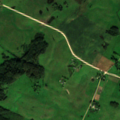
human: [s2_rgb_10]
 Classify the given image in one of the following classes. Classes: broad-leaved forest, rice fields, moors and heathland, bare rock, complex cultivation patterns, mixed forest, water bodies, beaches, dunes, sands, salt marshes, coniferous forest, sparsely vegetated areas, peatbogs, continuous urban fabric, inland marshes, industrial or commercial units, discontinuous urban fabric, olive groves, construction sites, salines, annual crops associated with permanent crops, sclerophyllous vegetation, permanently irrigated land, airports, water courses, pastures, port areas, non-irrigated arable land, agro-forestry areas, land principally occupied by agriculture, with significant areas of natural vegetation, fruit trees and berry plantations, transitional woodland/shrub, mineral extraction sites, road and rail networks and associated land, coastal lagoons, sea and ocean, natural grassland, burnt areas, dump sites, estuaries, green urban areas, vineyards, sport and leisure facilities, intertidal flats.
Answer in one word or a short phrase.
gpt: non-irrigated arable land, pastures, complex cultivation patterns, broad-leaved forest